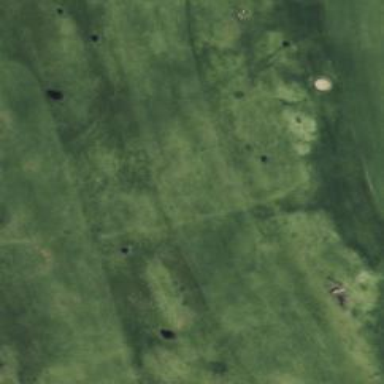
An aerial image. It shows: Golf fairway in the image.